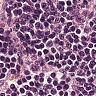
Metastatic tissue present: no